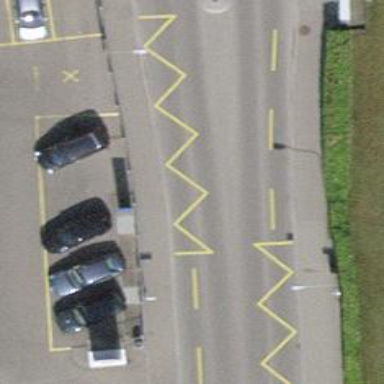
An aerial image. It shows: Bus stop equipped with public transport stop position.